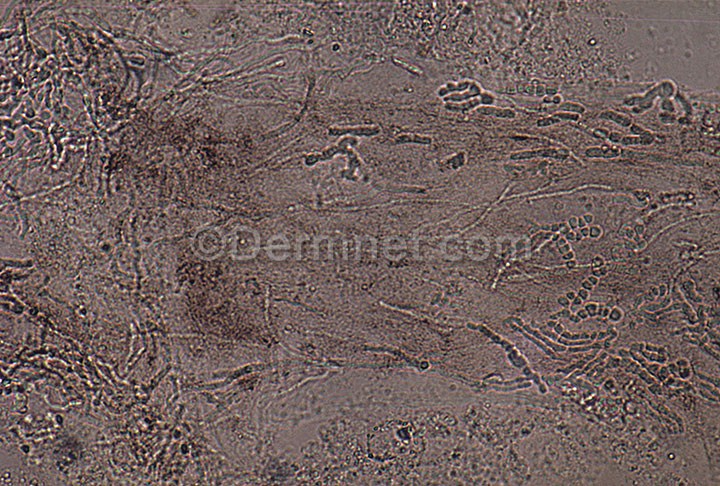
Disease: Tinea Ringworm Candidiasis and other Fungal Infections